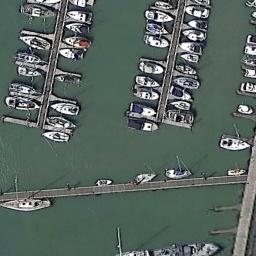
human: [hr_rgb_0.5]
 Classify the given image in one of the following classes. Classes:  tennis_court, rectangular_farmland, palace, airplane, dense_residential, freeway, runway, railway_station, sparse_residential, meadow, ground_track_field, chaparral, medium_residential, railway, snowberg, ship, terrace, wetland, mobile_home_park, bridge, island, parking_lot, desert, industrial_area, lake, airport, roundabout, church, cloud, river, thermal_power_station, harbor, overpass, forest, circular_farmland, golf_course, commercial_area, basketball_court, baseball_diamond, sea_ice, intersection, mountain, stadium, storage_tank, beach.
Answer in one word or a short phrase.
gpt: harbor